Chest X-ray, AP view. Patient: 16 years old, sex M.
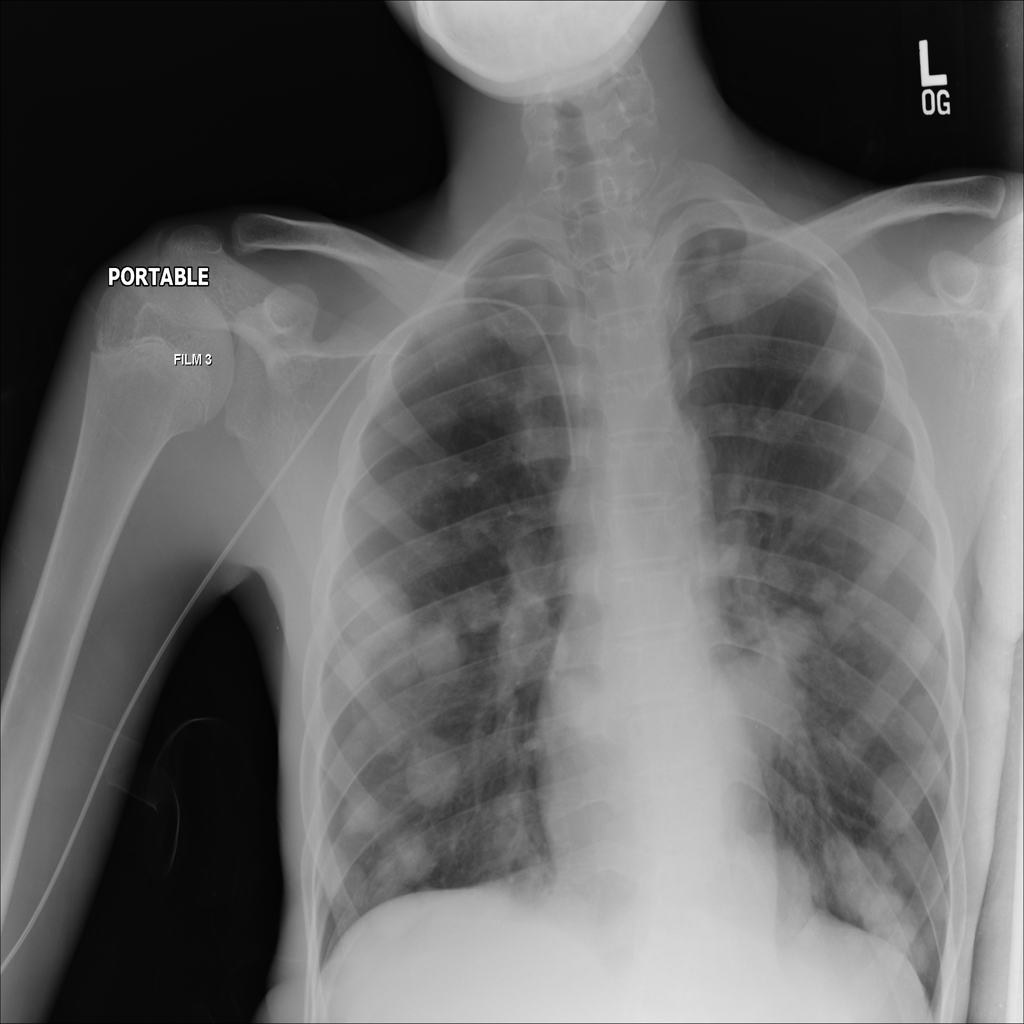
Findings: No Finding